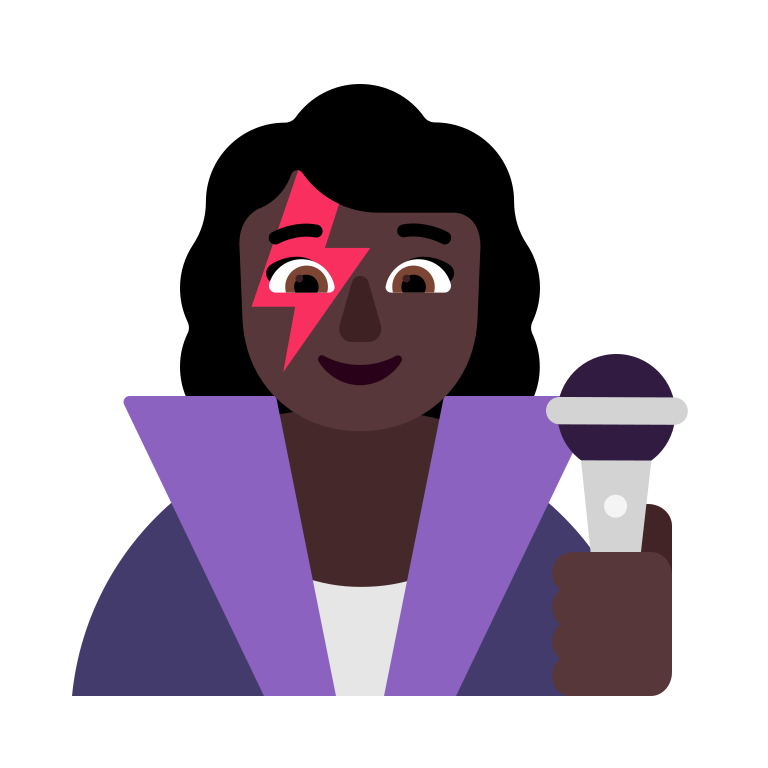
woman singer flat dark